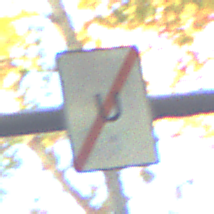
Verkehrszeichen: EndeUmleitung
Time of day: Midday
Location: Outdoor (Urban)
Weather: Clear
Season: NotSpecified
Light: Natural